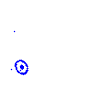
Particle: electron